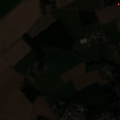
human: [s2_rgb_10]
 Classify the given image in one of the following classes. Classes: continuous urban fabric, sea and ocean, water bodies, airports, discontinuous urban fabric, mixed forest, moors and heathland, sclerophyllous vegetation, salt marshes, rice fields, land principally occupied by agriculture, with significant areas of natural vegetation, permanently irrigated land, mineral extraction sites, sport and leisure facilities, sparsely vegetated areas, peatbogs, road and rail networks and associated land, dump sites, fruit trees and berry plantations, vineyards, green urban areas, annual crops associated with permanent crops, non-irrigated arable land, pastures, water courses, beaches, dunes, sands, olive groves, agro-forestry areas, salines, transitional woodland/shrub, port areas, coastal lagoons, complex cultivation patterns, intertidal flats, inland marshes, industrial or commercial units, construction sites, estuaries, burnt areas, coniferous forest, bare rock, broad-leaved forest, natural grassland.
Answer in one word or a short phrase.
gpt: discontinuous urban fabric, industrial or commercial units, non-irrigated arable land, pastures